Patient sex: F
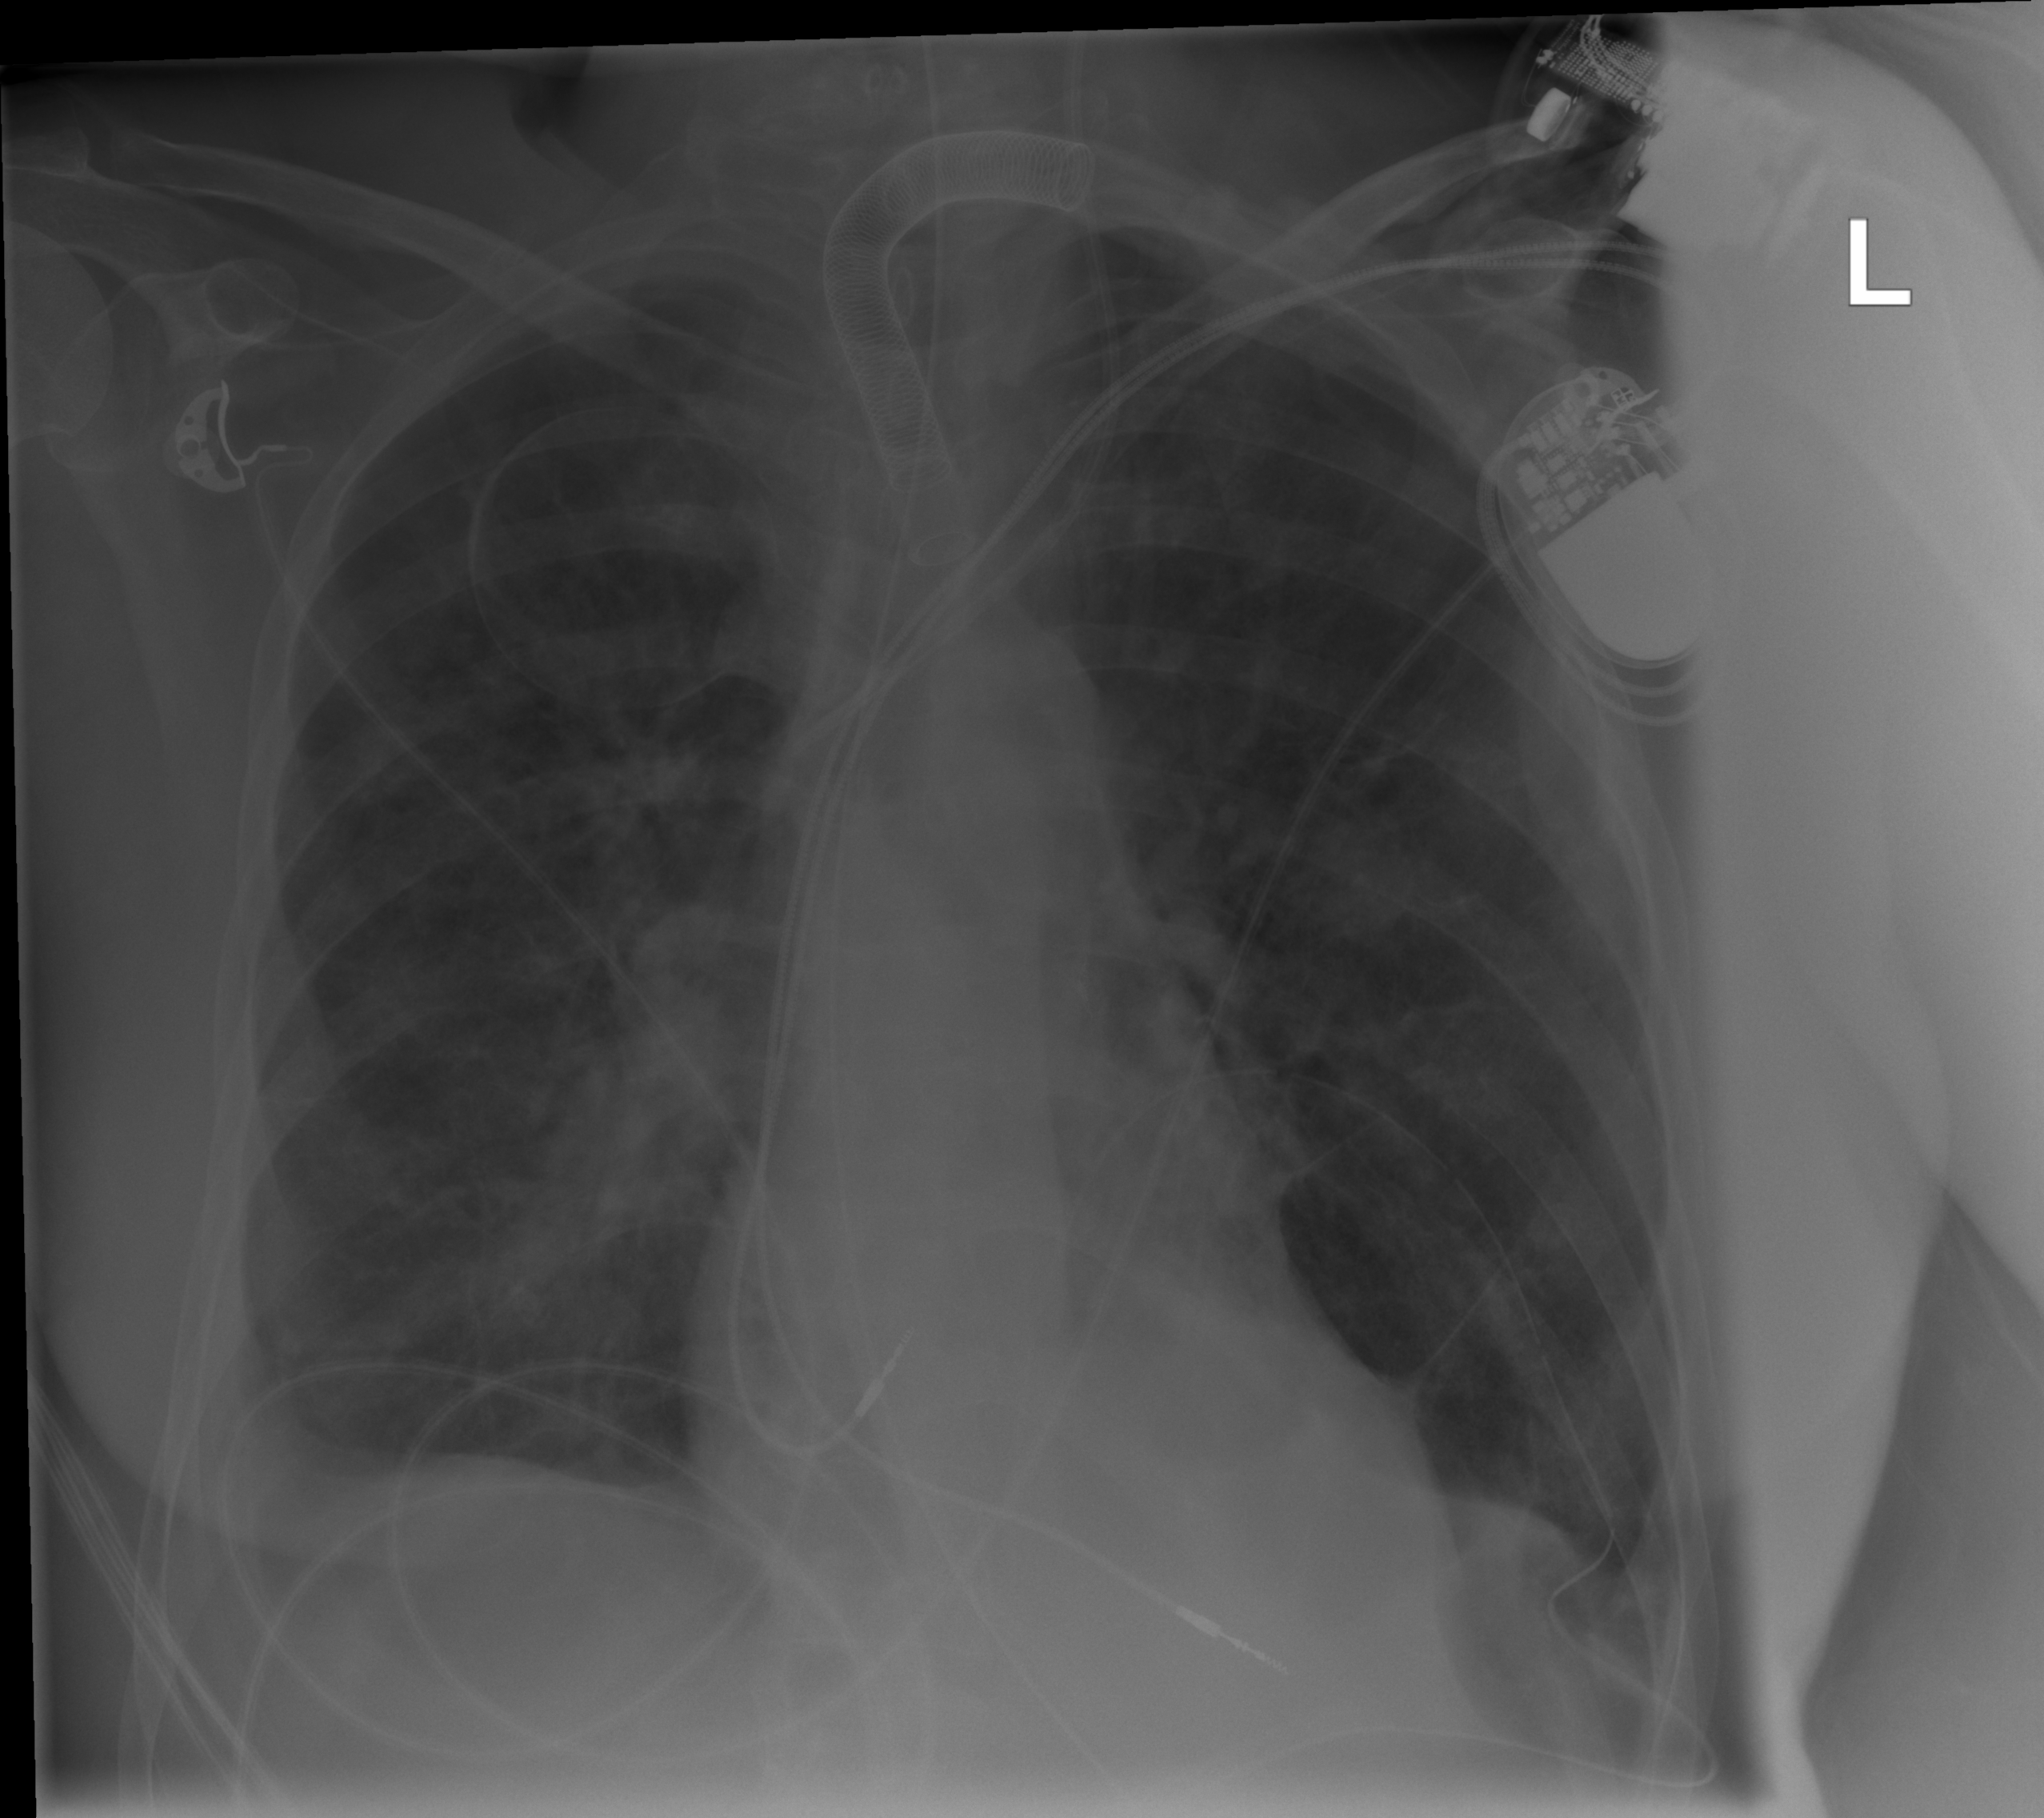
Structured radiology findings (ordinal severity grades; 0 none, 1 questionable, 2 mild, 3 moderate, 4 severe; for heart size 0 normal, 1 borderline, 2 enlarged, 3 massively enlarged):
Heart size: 0
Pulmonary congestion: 2
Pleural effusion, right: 2
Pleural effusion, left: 1
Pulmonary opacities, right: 2
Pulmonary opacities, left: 0
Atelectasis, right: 2
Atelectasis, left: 2